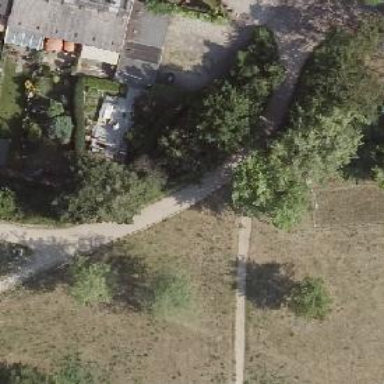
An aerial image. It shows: Compacted footway.